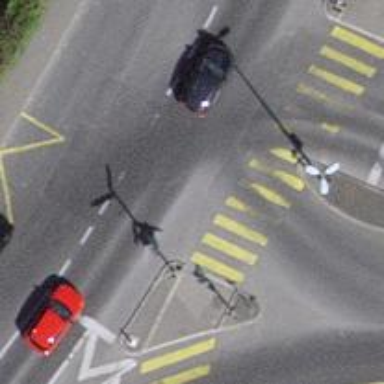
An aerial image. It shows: Road crossing with traffic signals.